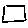
Label: square